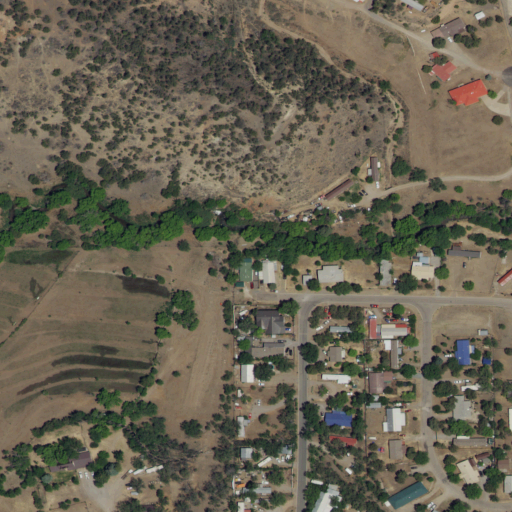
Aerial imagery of valley in New Mexico named Turkey Spring Canyon containing shrub, low intensity development, open development, evergreen forest, and grassland